Question: I'm using <URL> should have white background.
If the content is not high enough I see at the bottom the texture but it should be white. Here is a screenshot of the bottom of the page:

The white section should be extended vertically. So either the content section has to increase in height (according to window height) or I need a sticky footer solution. I tried a few things but none of them worked for me (e.g. tips from <URL>.
This is a stripped down version of my page. Here is the <URL> without the jQuery part.
'''
<div id="header">
<p>Introduction</p>
</div>
<div id="main-wrap">
<div id="column1">
<p>Menu</p>
</div>
<div id="column2">
<p>Lorem ipsum dolor sit amet, consetetur sadipscing elitr, sed diam nonumy eirmod tempor invidunt ut labore et dolore magna aliquyam erat, sed diam voluptua. At vero eos et accusam et justo duo dolores et ea rebum. Stet clita kasd gubergren, no sea takimata sanctus est Lorem ipsum dolor sit amet. Lorem ipsum dolor sit amet, consetetur sadipscing elitr, sed diam nonumy eirmod tempor invidunt ut labore et dolore magna aliquyam erat, sed diam voluptua. At vero eos et accusam et justo duo dolores et ea rebum. Stet clita kasd gubergren, no sea takimata sanctus est Lorem ipsum dolor sit amet.</p>
</div>
<div class="clearer"></div>
</div>
<div id="footer">
<p>Some Links</p>
</div>
'''
'''
body {
background-color: black;
}
#header {
background-color: white;
width: 380px;
margin: 0 auto;
}
#main-wrap {
background-color: white;
width: 380px;
margin: 0 auto;
}
#column1{
float: left;
width: 60px;
}
#column2{
float: left;
padding-left: 20px;
width: 300px;
}
#footer {
background-color: white;
width: 380px;
margin: 0 auto;
}
.clearer{
float: none;
clear: both;
}
'''
The only thing I can imagine which would work is to use Javascript to calculate a spacer div at the bottom of the page ... The solution should work for all major browsers (IE7-IE9, FF, Chrome, Opera, Safari).
'''
<script language="javascript" type="text/javascript">
<!--
$(document).ready(function(){
$.backstretch("img/background.jpg");
var headerheight = $('#header').height();
var column1height = $('#column1').height();
var column2height = $('#column2').height();
var columnheight = Math.max(column1height, column2height);
var footerheight = $('#footer').height();
var contentheight = headerheight + columnheight + footerheight;
var innerheight = $(window).height();
// calculate height of content to fill out full height of window
var height = innerheight - headerheight - footerheight;
// only if the the content has not enough height
if (contentheight < innerheight) {
$('#main-wrap').css('min-height', Math.max(height, columnheight));
}
});
-->
</script>
'''
A CSS Solution would be nicer but I didn't found any solution.
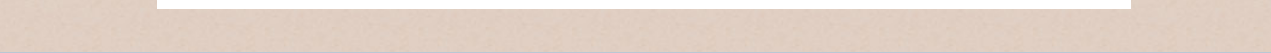
Answer: You could let the min-height let get calculated by jQuery:
'''
$(function() {
$("the_content").css("min-height", Math.max(window.innerHeight, parseInt($("the_content").css("height"))));
})
'''
Of course you can justify the window.innerHeight, e.g. if your container has padding (which gets added to the width)